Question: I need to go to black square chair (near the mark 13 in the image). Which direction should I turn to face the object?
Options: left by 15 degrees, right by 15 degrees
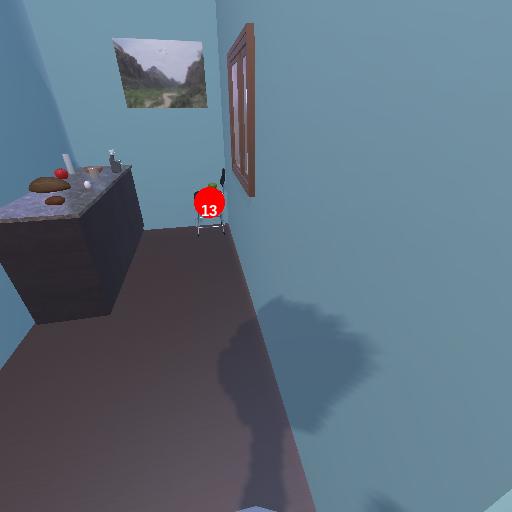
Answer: left by 15 degrees